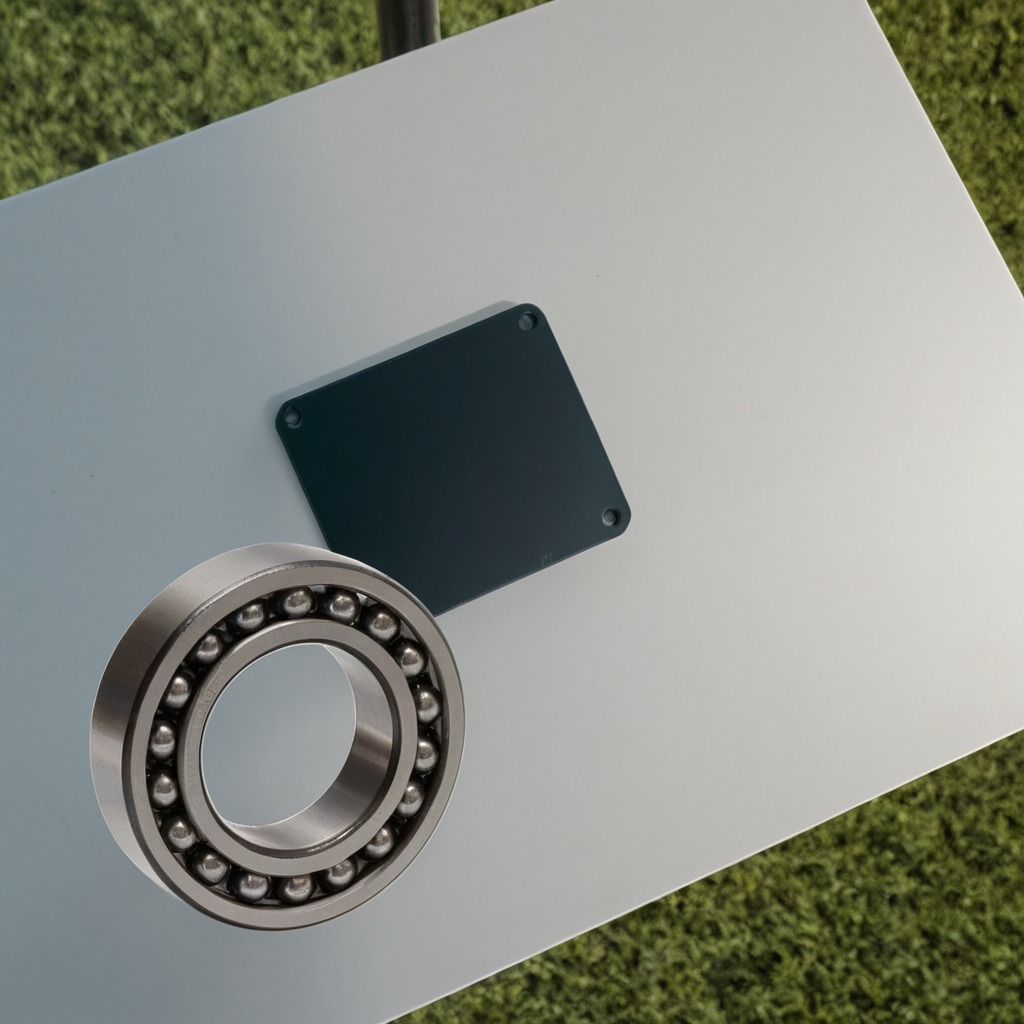
A metal ball bearing is lying on the table.